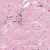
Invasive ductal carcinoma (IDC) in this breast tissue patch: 0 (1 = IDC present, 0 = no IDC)